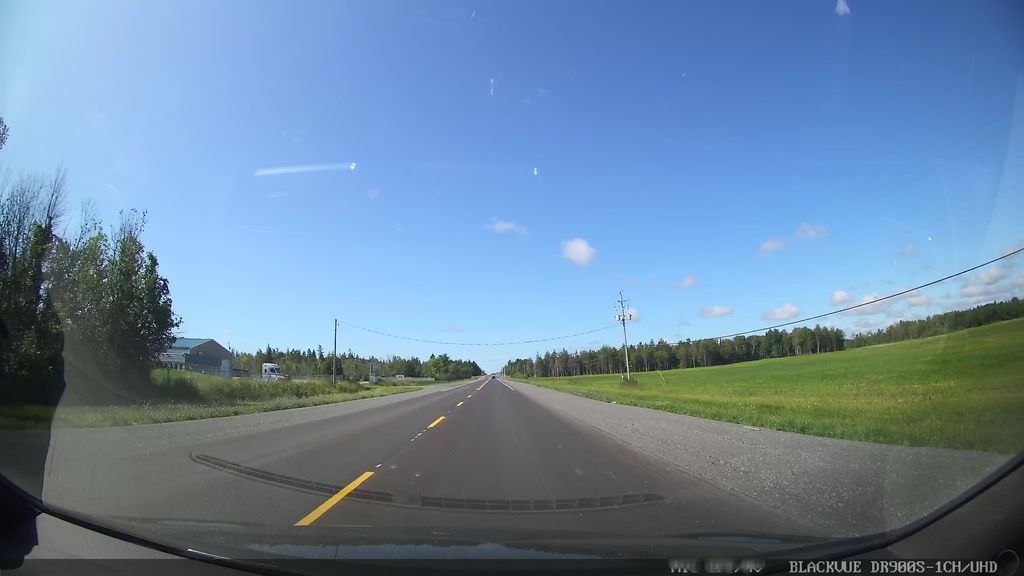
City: ottawa-gatineau